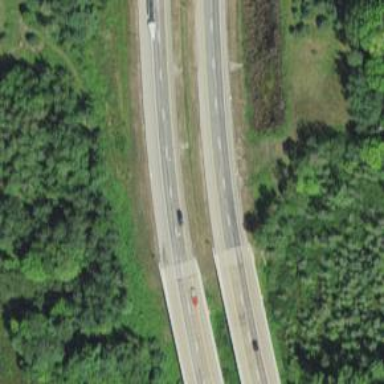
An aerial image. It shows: Motorway bridge.